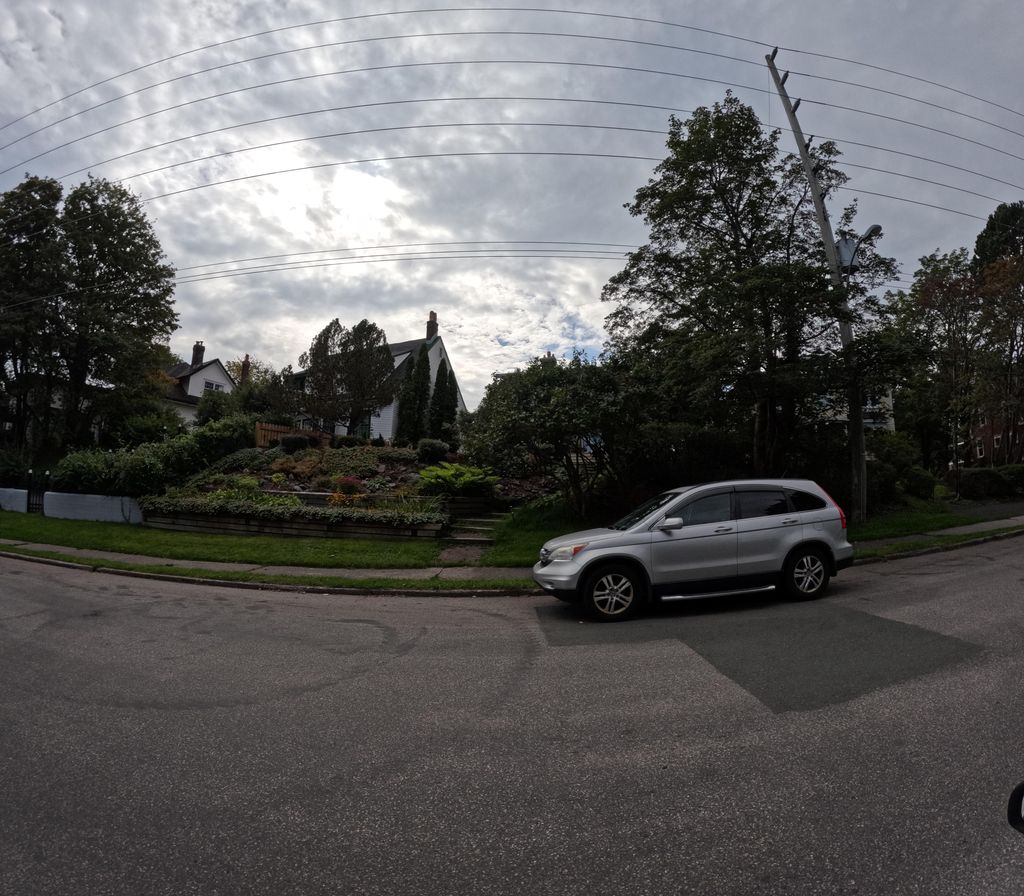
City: st_johns